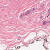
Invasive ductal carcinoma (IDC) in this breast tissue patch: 0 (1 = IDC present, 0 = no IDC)